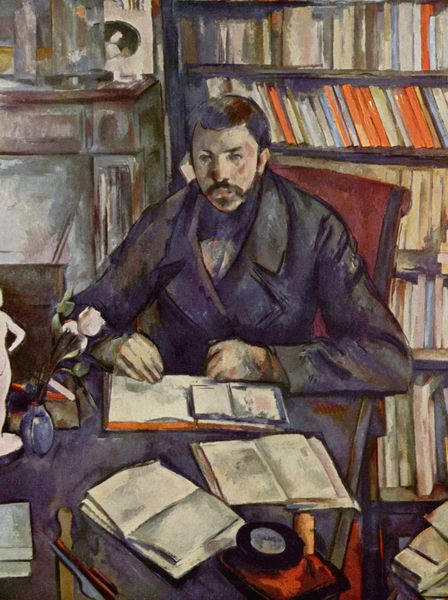
Titel: Porträt Gustave Geffroy
Künstler: Paul Cézanne
Institution: Privatsammlung
Schlagwörter: blau, blätter, dunkel, feder, gemälde, hand, kopf, mann, schatten, weiß, aquarell, cezanne, gelb, grün, sitzen, blume, blumen, braun, bunt, frau, grau, haar, hell, licht, mund, nase, ohr, orange, raum, schwarz, stuhl, tisch, zeichnung, zimmer, blüten, rose, rot, schirm, expressionismus, malerei, anzug, bart, hemd, jacke, regal, schnurrbart, wand, anatomie, arm, arme, augen, kleidung, kragen, messer, ärmel, bildnis, hände, portrait, porträt, öl, boden, figur, haare, mantel, sessel, sitzend, ohren, scheitel, arbeit, kamin, ofen, skulptur, statue, vase, orang, bücher, kommode, papier, schreibtisch, blumenvase, lehne, lehrer, studie, modern, ölgemälde, tulpen, schnurbart, dichter, lesen, stube, nachdenken, jackett, revers, schnauzbart, schnauzer, tulpe, offen, buch, denken, zettel, lehnstuhl, acryl, scharz, schriften, schriftsteller, autor, stempel, proträt, tischplatte, stift, tinte, beckmann, bücherregal, seiten, besteck, schreiben, paul cezanne, bibliothek, leser, regale, lupe, geöffnet, tintenfass, studium, pulli, hefte, notizen, bärtiger mann, kacke, bildung, sch, schreibzeug, dämlicher blick, arbieten, statuettte, roter stuhl, ofenk, vase mit bume, aufgeschlagene bücher, braueblick, rosa rose